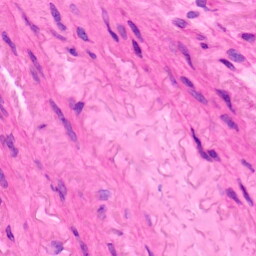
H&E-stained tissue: Lung